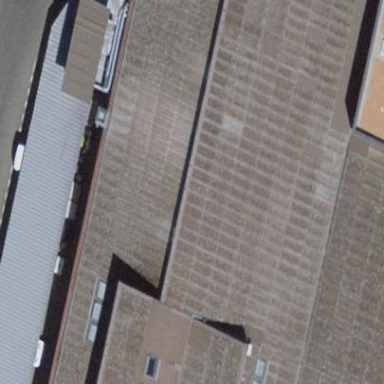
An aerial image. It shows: Industrial building.